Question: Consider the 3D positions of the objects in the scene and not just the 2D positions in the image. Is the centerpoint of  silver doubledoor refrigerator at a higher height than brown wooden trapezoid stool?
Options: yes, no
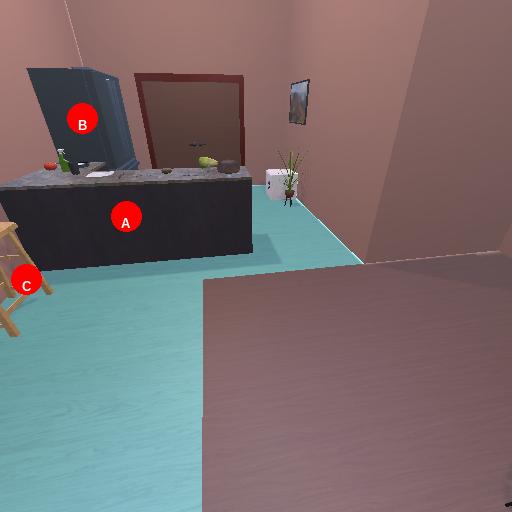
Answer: yes